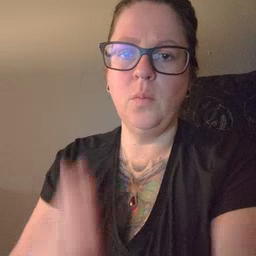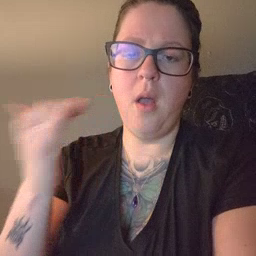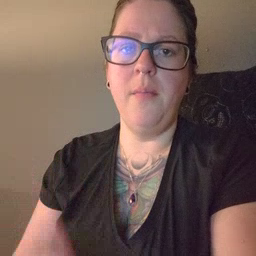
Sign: why